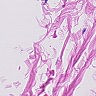
Metastatic tissue present: no